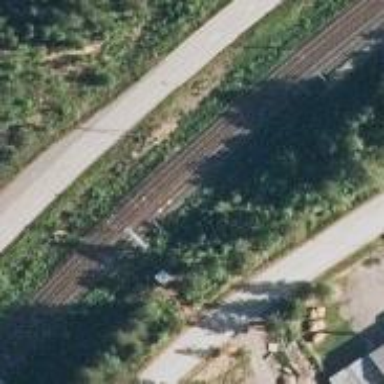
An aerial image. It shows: Railway signal.